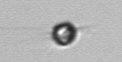
Label: Acanthoica_quattrospina